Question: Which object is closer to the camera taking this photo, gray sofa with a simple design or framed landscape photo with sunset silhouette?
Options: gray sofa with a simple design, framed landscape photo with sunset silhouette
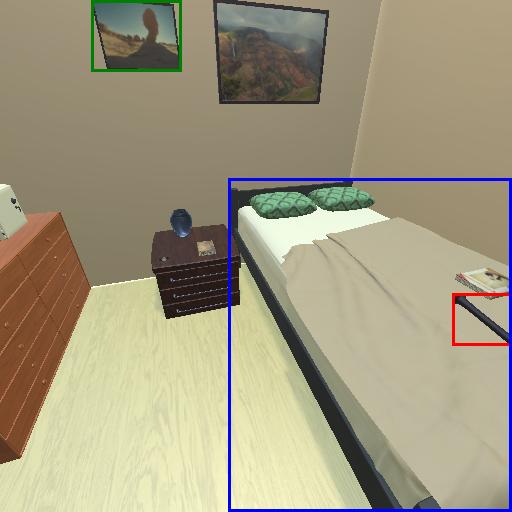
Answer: gray sofa with a simple design